Question: I am attempting to use a PostAsJsonAsync call to POST a model to a RESTful API and serialize the return into an object. This seems trivial as I've done this plenty times before, but I can not figure out why this is not serializing correctly. Below I have included the C# Model, JSON Response and what it is serialized into it. I've also included my code. Any help would be greatly appreciated. I should point out that the main inconsistency is with the Errors field.
'''
public class AccountModel
{
public int UniqueId { get; set; }
public string Email { get; set; }
public string UserId { get; set; }
public string SingleSignOnId { get; set; }
public string Password { get; set; }
public string FirstName { get; set; }
public string LastName { get; set; }
public string Phone { get; set; }
public int CompanyId { get; set; }
public string EmployeeId { get; set; }
public string Miscellaneous { get; set; }
public bool Disabled { get; set; }
public int UserTypeId { get; set; }
public Dictionary<string, List<string>> Errors { get; set; }
}
'''
'''
{
"Errors":{
"Password":[
"Password must meet 3 category requirements"
],
"Account":[
"There was an error while creating a user."
]
},
"UniqueId":0,
"Email":"email@email.com",
"Password":"",
"UserId":null,
"SingleSignOnId":null,
"FirstName":"First",
"LastName":"Last",
"Phone":null,
"CompanyId":8888,
"UserTypeId":<PHONE>,
"EmployeeId":null,
"Disabled":false,
"Miscellaneous":null,
}
'''

'''
public AccountModel Create(string sessionKey, AccountModel accountModel)
{
//Send Payload
var req = new HttpClient();
req.BaseAddress = new Uri(endpoint + "/Create");
req.DefaultRequestHeaders.Accept.Clear();
req.DefaultRequestHeaders.Accept.Add(new MediaTypeWithQualityHeaderValue("application/json"));
req.DefaultRequestHeaders.Add(Headers.SessionKey, sessionKey);
var request = req.PostAsJsonAsync(endpoint + "/Create", accountModel);
if (request.Result.IsSuccessStatusCode)
{
var data = request.Result.Content.ReadAsStringAsync().Result;
DataContractJsonSerializer serializer = new DataContractJsonSerializer(typeof(AccountModel));
return (AccountModel)serializer.ReadObject(request.Result.Content.ReadAsStreamAsync().Result);
}
else
{
throw new Exception(request.Result.Content.ReadAsStringAsync().Result);
}
}
'''
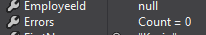
Answer: This might be an issue with DataContractJsonSerializer. I was able to use JsonSerializer from Json.net library to deserialize the string correctly.
EDIT:
If you are using DataContractJsonSerializer, you need to provide custom settings to deserialize dictionary
'''
DataContractJsonSerializerSettings settings =
new DataContractJsonSerializerSettings();
settings.UseSimpleDictionaryFormat = true;
DataContractJsonSerializer serializer = new DataContractJsonSerializer(typeof(AccountModel), settings);
'''
This solution is only applicable if you are using .Net 4.5+. You can always try using <URL>